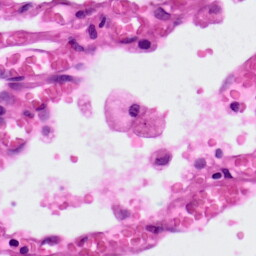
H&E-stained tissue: Lung